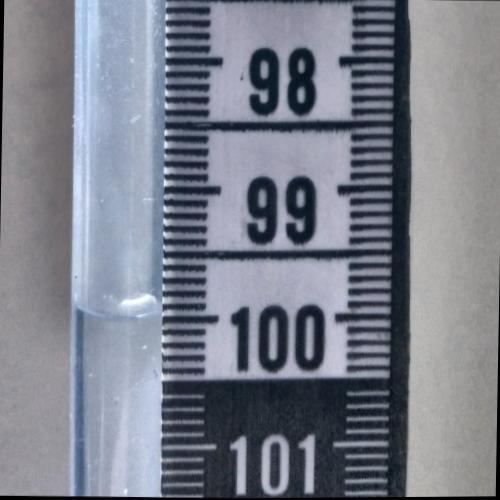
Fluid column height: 100.0 cm